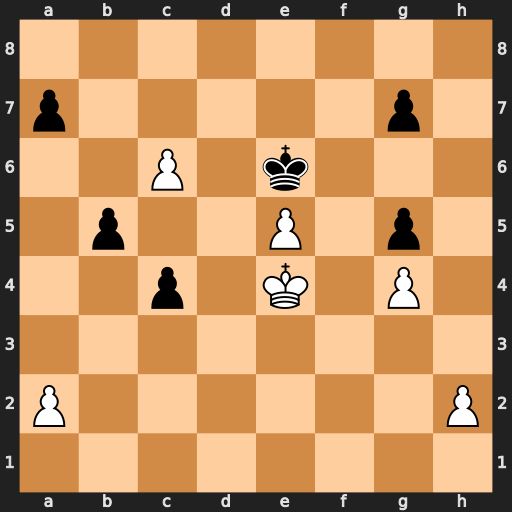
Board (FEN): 8/p5p1/2P1k3/1p2P1p1/2p1K1P1/8/P6P/8
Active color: w
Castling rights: -
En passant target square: -
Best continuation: Kd4 Ke7 Kc3 a5 Kd4 c3 Kxc3